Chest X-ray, AP view. Patient: 20 years old, sex M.
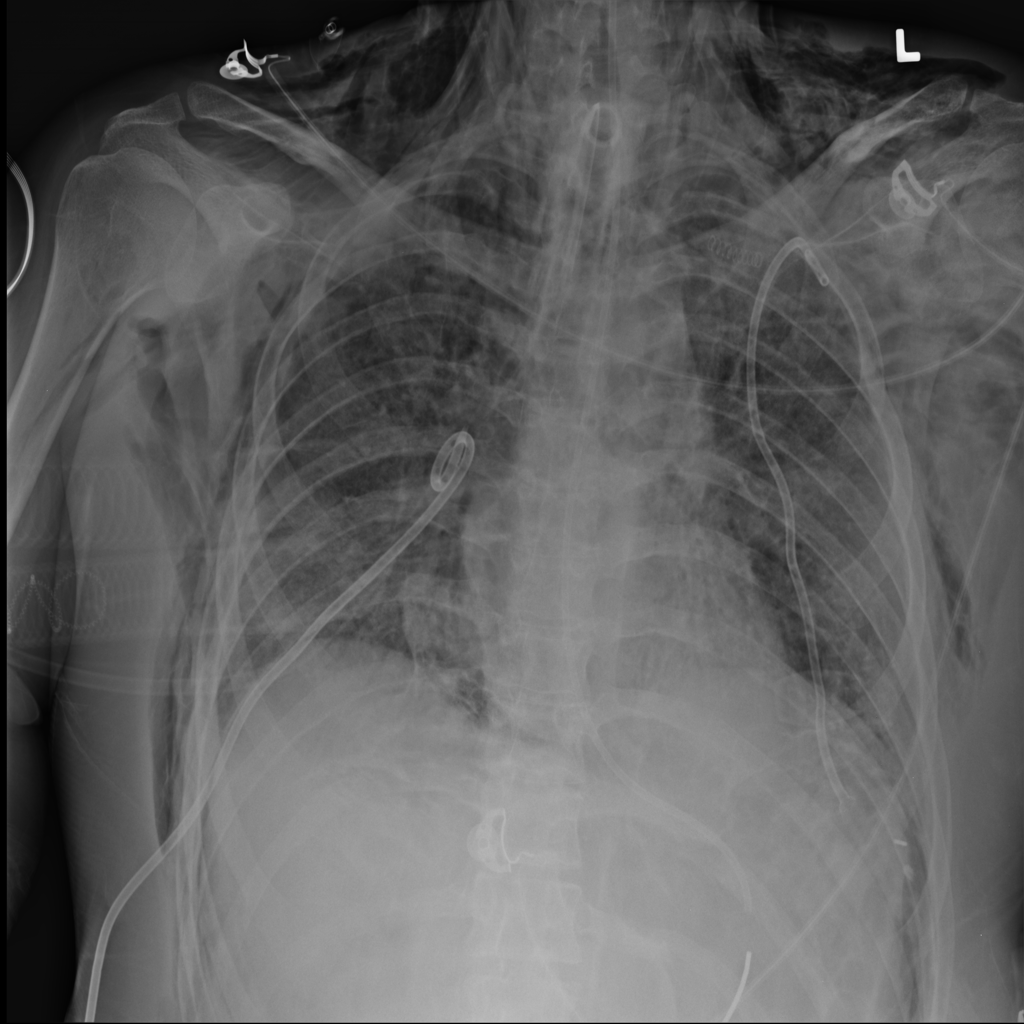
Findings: Emphysema